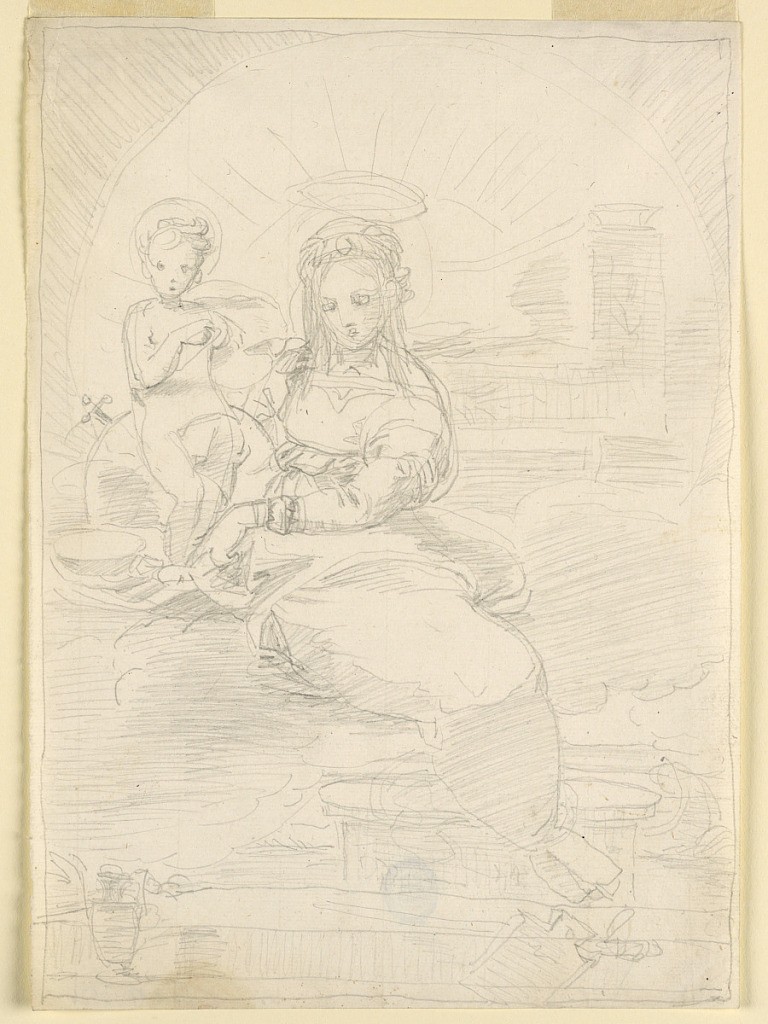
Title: The Virgin and the Child
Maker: Fortunato Duranti, Italian, 1787 - 1863
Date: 1820–1850
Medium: Graphite on paper
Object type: Drawing
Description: The Virgin sits upon clouds, with the Child standing beside her. She has her right arm around the child and carries in her right hand a bowl, pointing at it with her left hand. Behind the Child is the globe with a cross on top. Below are the upper parts of a Doric column and a piece of the frieze, and a tablet leaning against it. In front of the tablet stands a pitcher. In the background is a structure with a tower. The sun is visible. This part of the background is framed by the larger part of a circle, the space between it and the outer framing line being hatched. Parts of outline are deeply impressed.